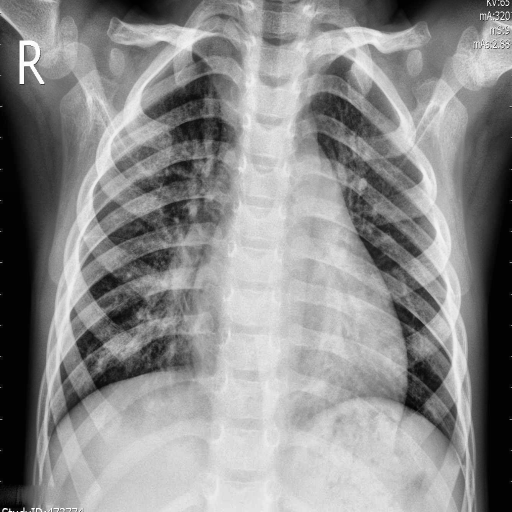
Finding: PNEUMONIA